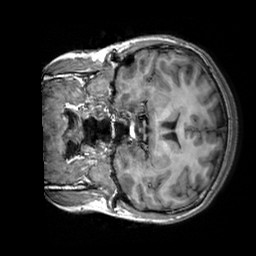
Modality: T1w
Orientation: coronal
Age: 28
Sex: female
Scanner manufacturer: siemens
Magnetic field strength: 3 T
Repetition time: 2.3 s
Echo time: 0.00303 s